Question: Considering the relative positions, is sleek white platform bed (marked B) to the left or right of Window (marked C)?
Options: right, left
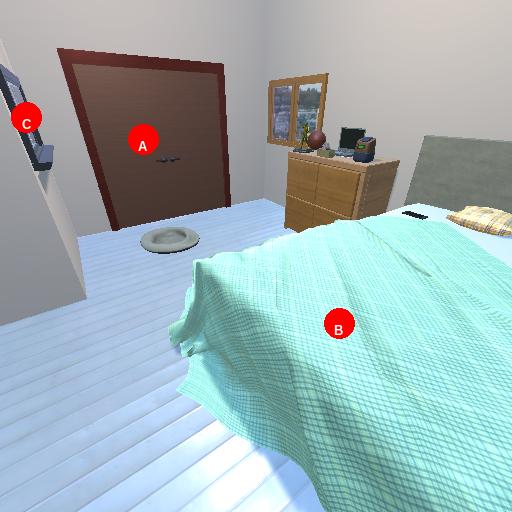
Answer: right